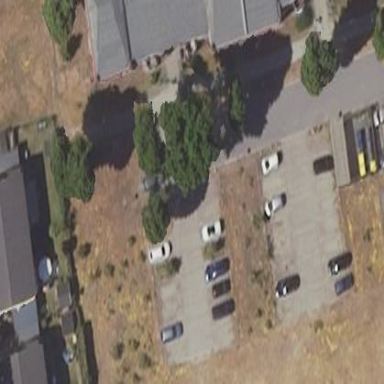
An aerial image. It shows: Parking area with surface.